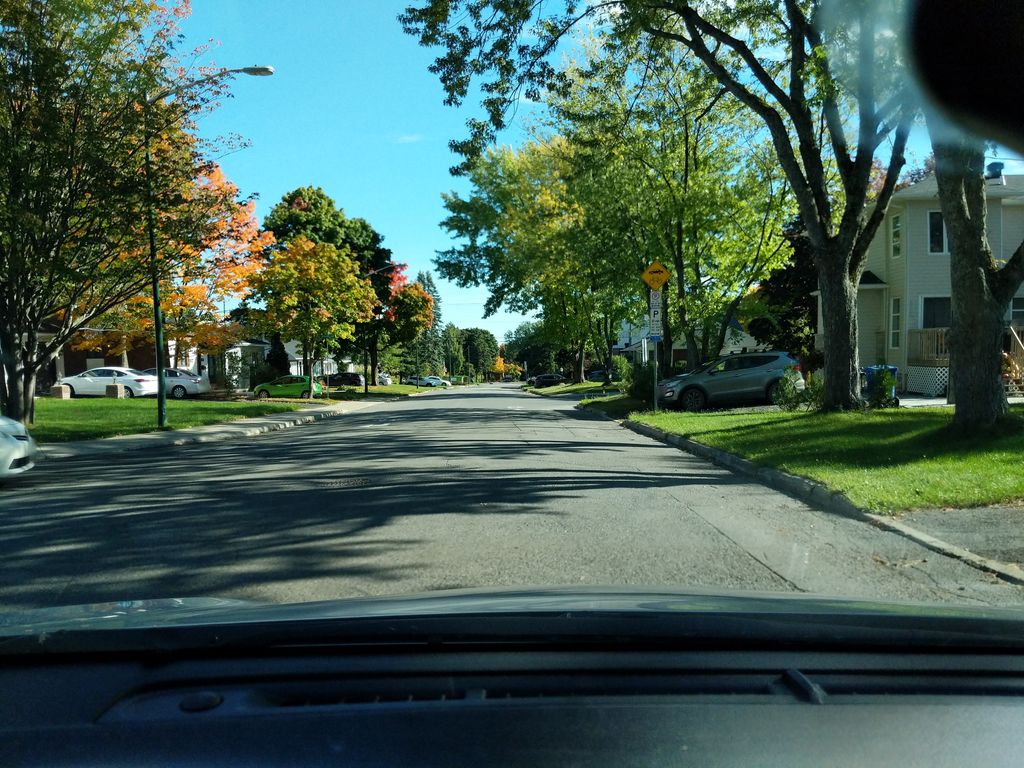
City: quebec_city